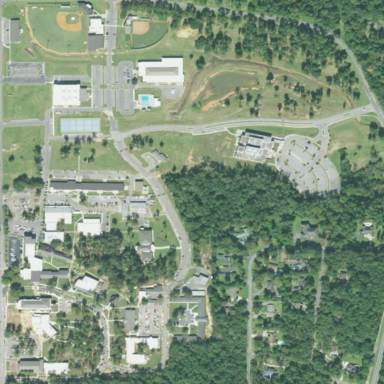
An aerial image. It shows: College.